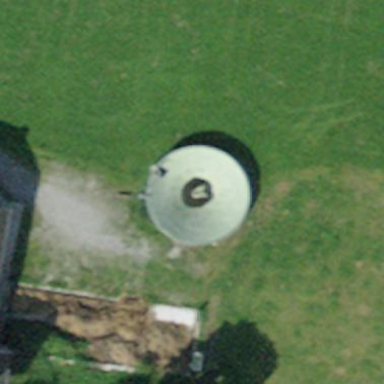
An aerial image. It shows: Silo.